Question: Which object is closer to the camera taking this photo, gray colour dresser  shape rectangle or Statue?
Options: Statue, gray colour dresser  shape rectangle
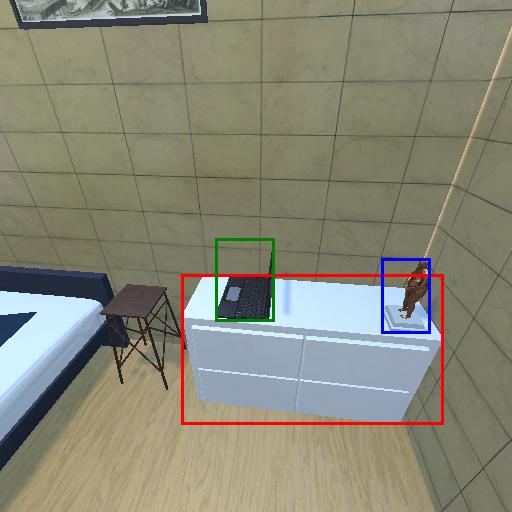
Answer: Statue